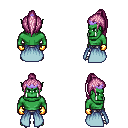
a pixel art fantasy rpg character, male body template, orc, green skin, overskirt, metal pants, pink long topknot hairstyle, purple tiara, gold gloves, metal boots, four views (front, back, left, right), 2x2 character sprite sheet, small pixel art, hard edges, no anti-aliasing